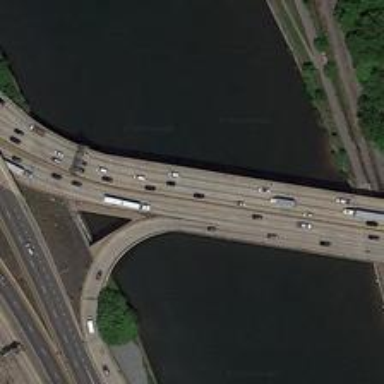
The complex and wide overpass links both sides of the river .